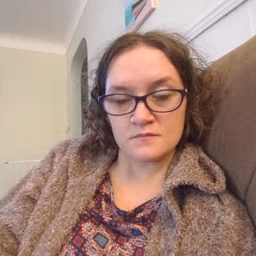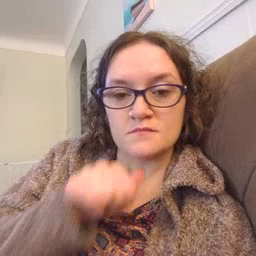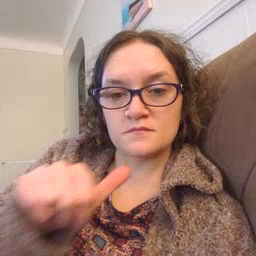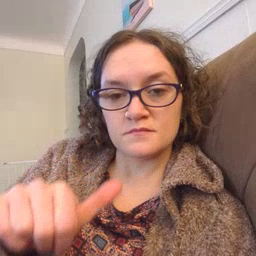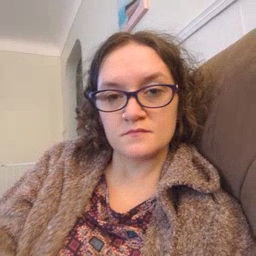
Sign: not